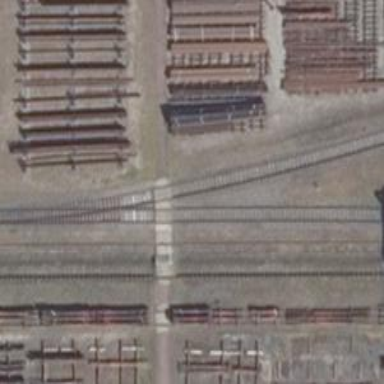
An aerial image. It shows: Crossing for the railway.